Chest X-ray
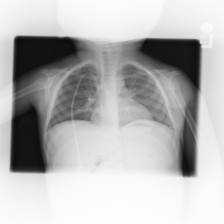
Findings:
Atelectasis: negative
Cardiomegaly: negative
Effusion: negative
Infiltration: negative
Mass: negative
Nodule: negative
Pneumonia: negative
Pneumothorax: negative
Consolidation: negative
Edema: negative
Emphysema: negative
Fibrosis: negative
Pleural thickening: negative
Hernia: negative